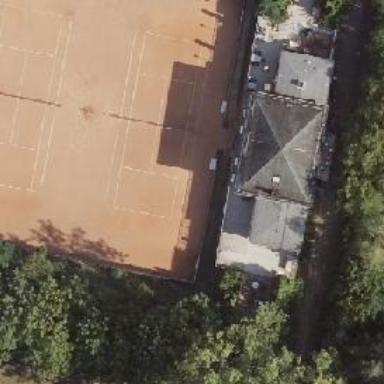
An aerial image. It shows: Clay tennis court in leisure land pitch.